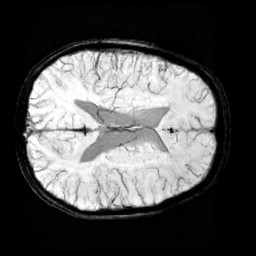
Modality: minIP
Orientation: axial
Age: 12
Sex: male
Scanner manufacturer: siemens
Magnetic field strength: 3 T
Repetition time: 0.027 s
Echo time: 0.02 s